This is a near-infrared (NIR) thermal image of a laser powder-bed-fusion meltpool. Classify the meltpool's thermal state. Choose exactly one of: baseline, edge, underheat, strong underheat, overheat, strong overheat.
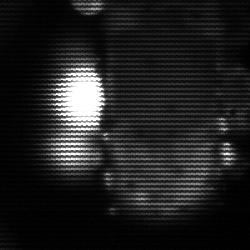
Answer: strong underheat